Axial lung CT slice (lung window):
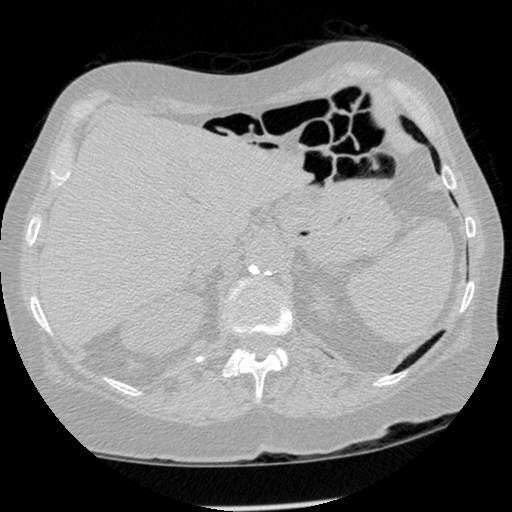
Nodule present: no